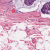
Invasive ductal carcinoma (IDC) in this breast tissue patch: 1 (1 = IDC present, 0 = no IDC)